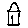
Label: house